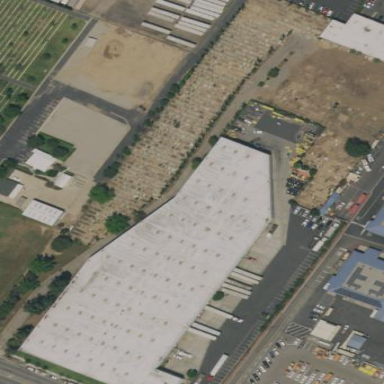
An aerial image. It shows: Warehouse.